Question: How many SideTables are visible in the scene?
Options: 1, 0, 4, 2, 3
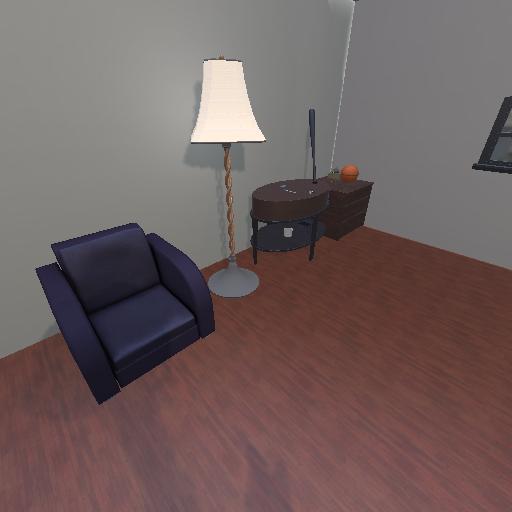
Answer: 1